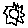
Label: sun